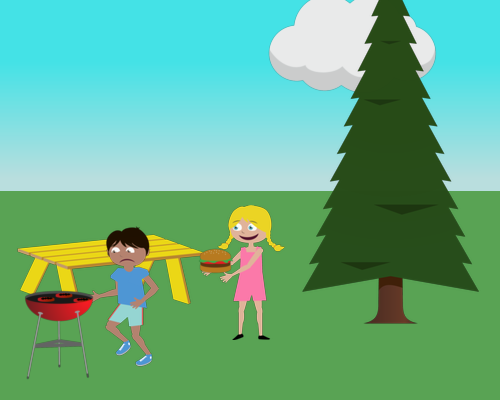
on the right a big pine tree with a cloud at the top of it and in the left corner there is a sad boy tending to a bbq with a table in the background and behind him there is a happy girl holding out a burger